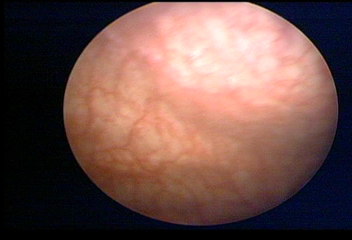
Modality: WLC
Class: Normal mucosa
Bladder cancer association: No